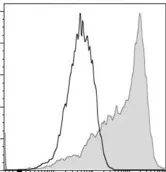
Clinical record of the patient with CGD. (D) Flavocytochrome b558 expression in granulocytes from the patient (Black Line), his mother (Dash Line), and a healthy donor (Solid Gray).
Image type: pathology (immunostaining)